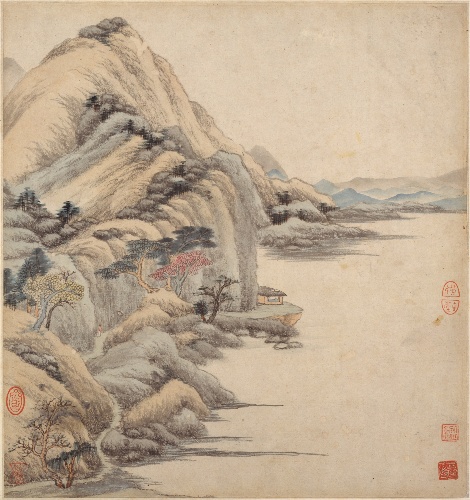
Artist: Wang Jian
Artist bio: Chinese, 1609–1677/88
Date: 17th century
Object type: Album
Classification: Paintings
Medium: Album of eighteen leaves; ink and color on paper
Culture: China
Period: Qing dynasty (1644–1911)
Dimensions: 11 3/4 x 12 3/8 in. (29.8 x 31.4 cm)
Department: Asian Art
Credit line: Edward Elliott Family Collection, Gift of Douglas Dillon Gift, 1989
Accession year: 1989
Repository: Metropolitan Museum of Art, New York, NY
Tags: Mountains|Landscapes